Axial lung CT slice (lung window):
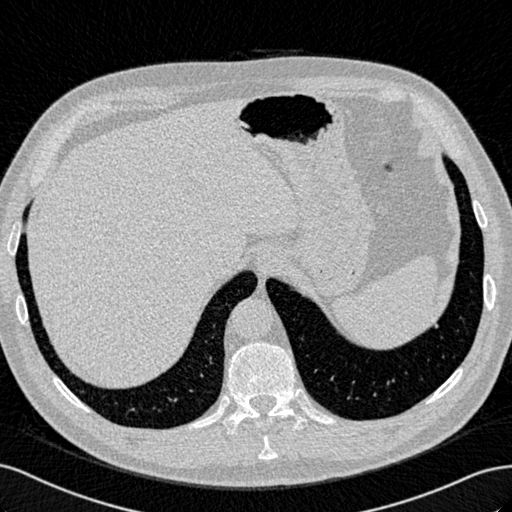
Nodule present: no